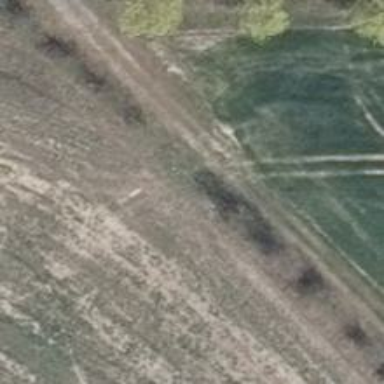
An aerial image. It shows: Row of trees in natural setting.